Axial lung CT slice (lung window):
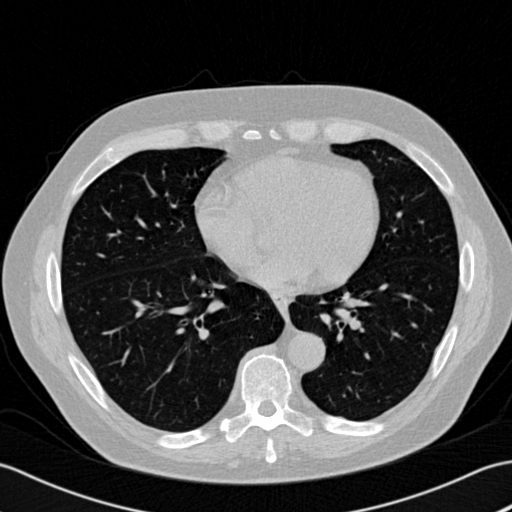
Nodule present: no